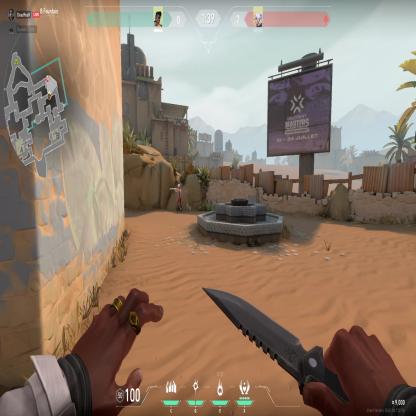
Label: enemy